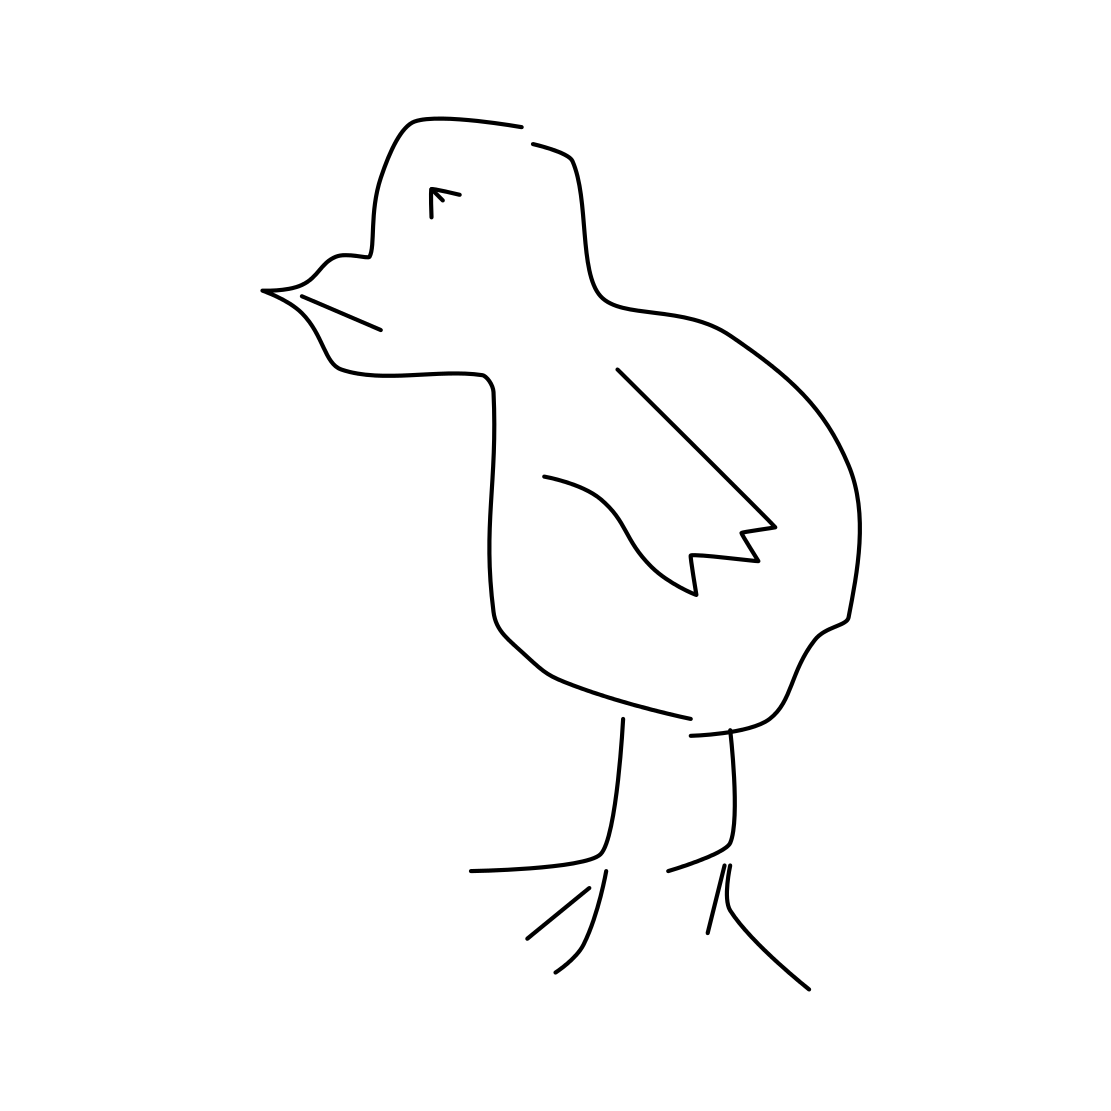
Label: pigeon